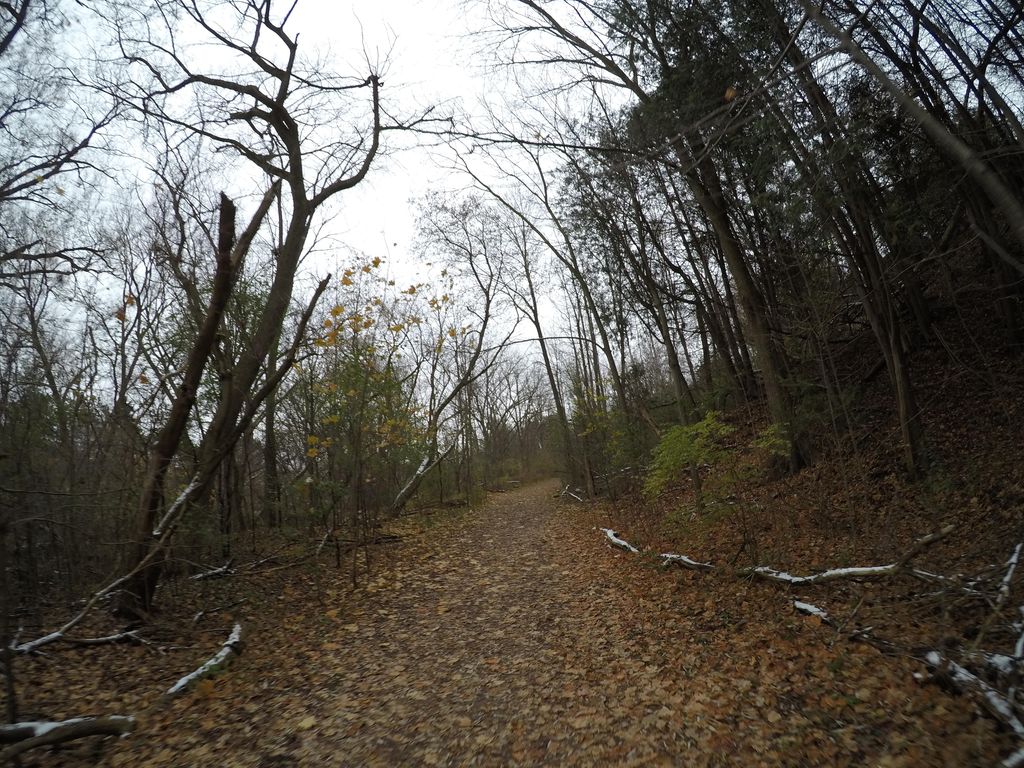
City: kitchener-waterloo